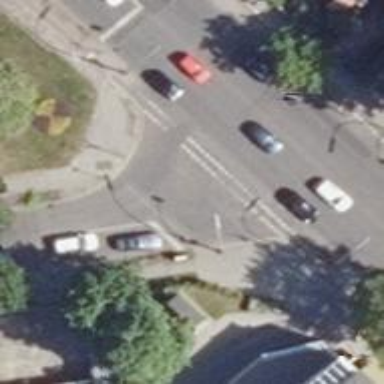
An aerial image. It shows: Road with traffic signals.